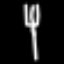
Label: fork